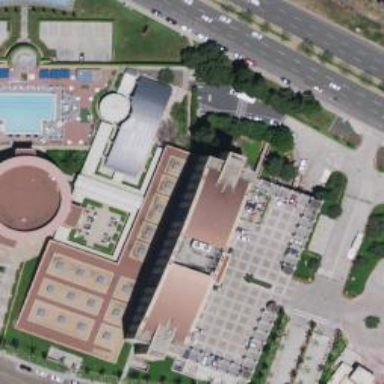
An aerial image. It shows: Hotel building.